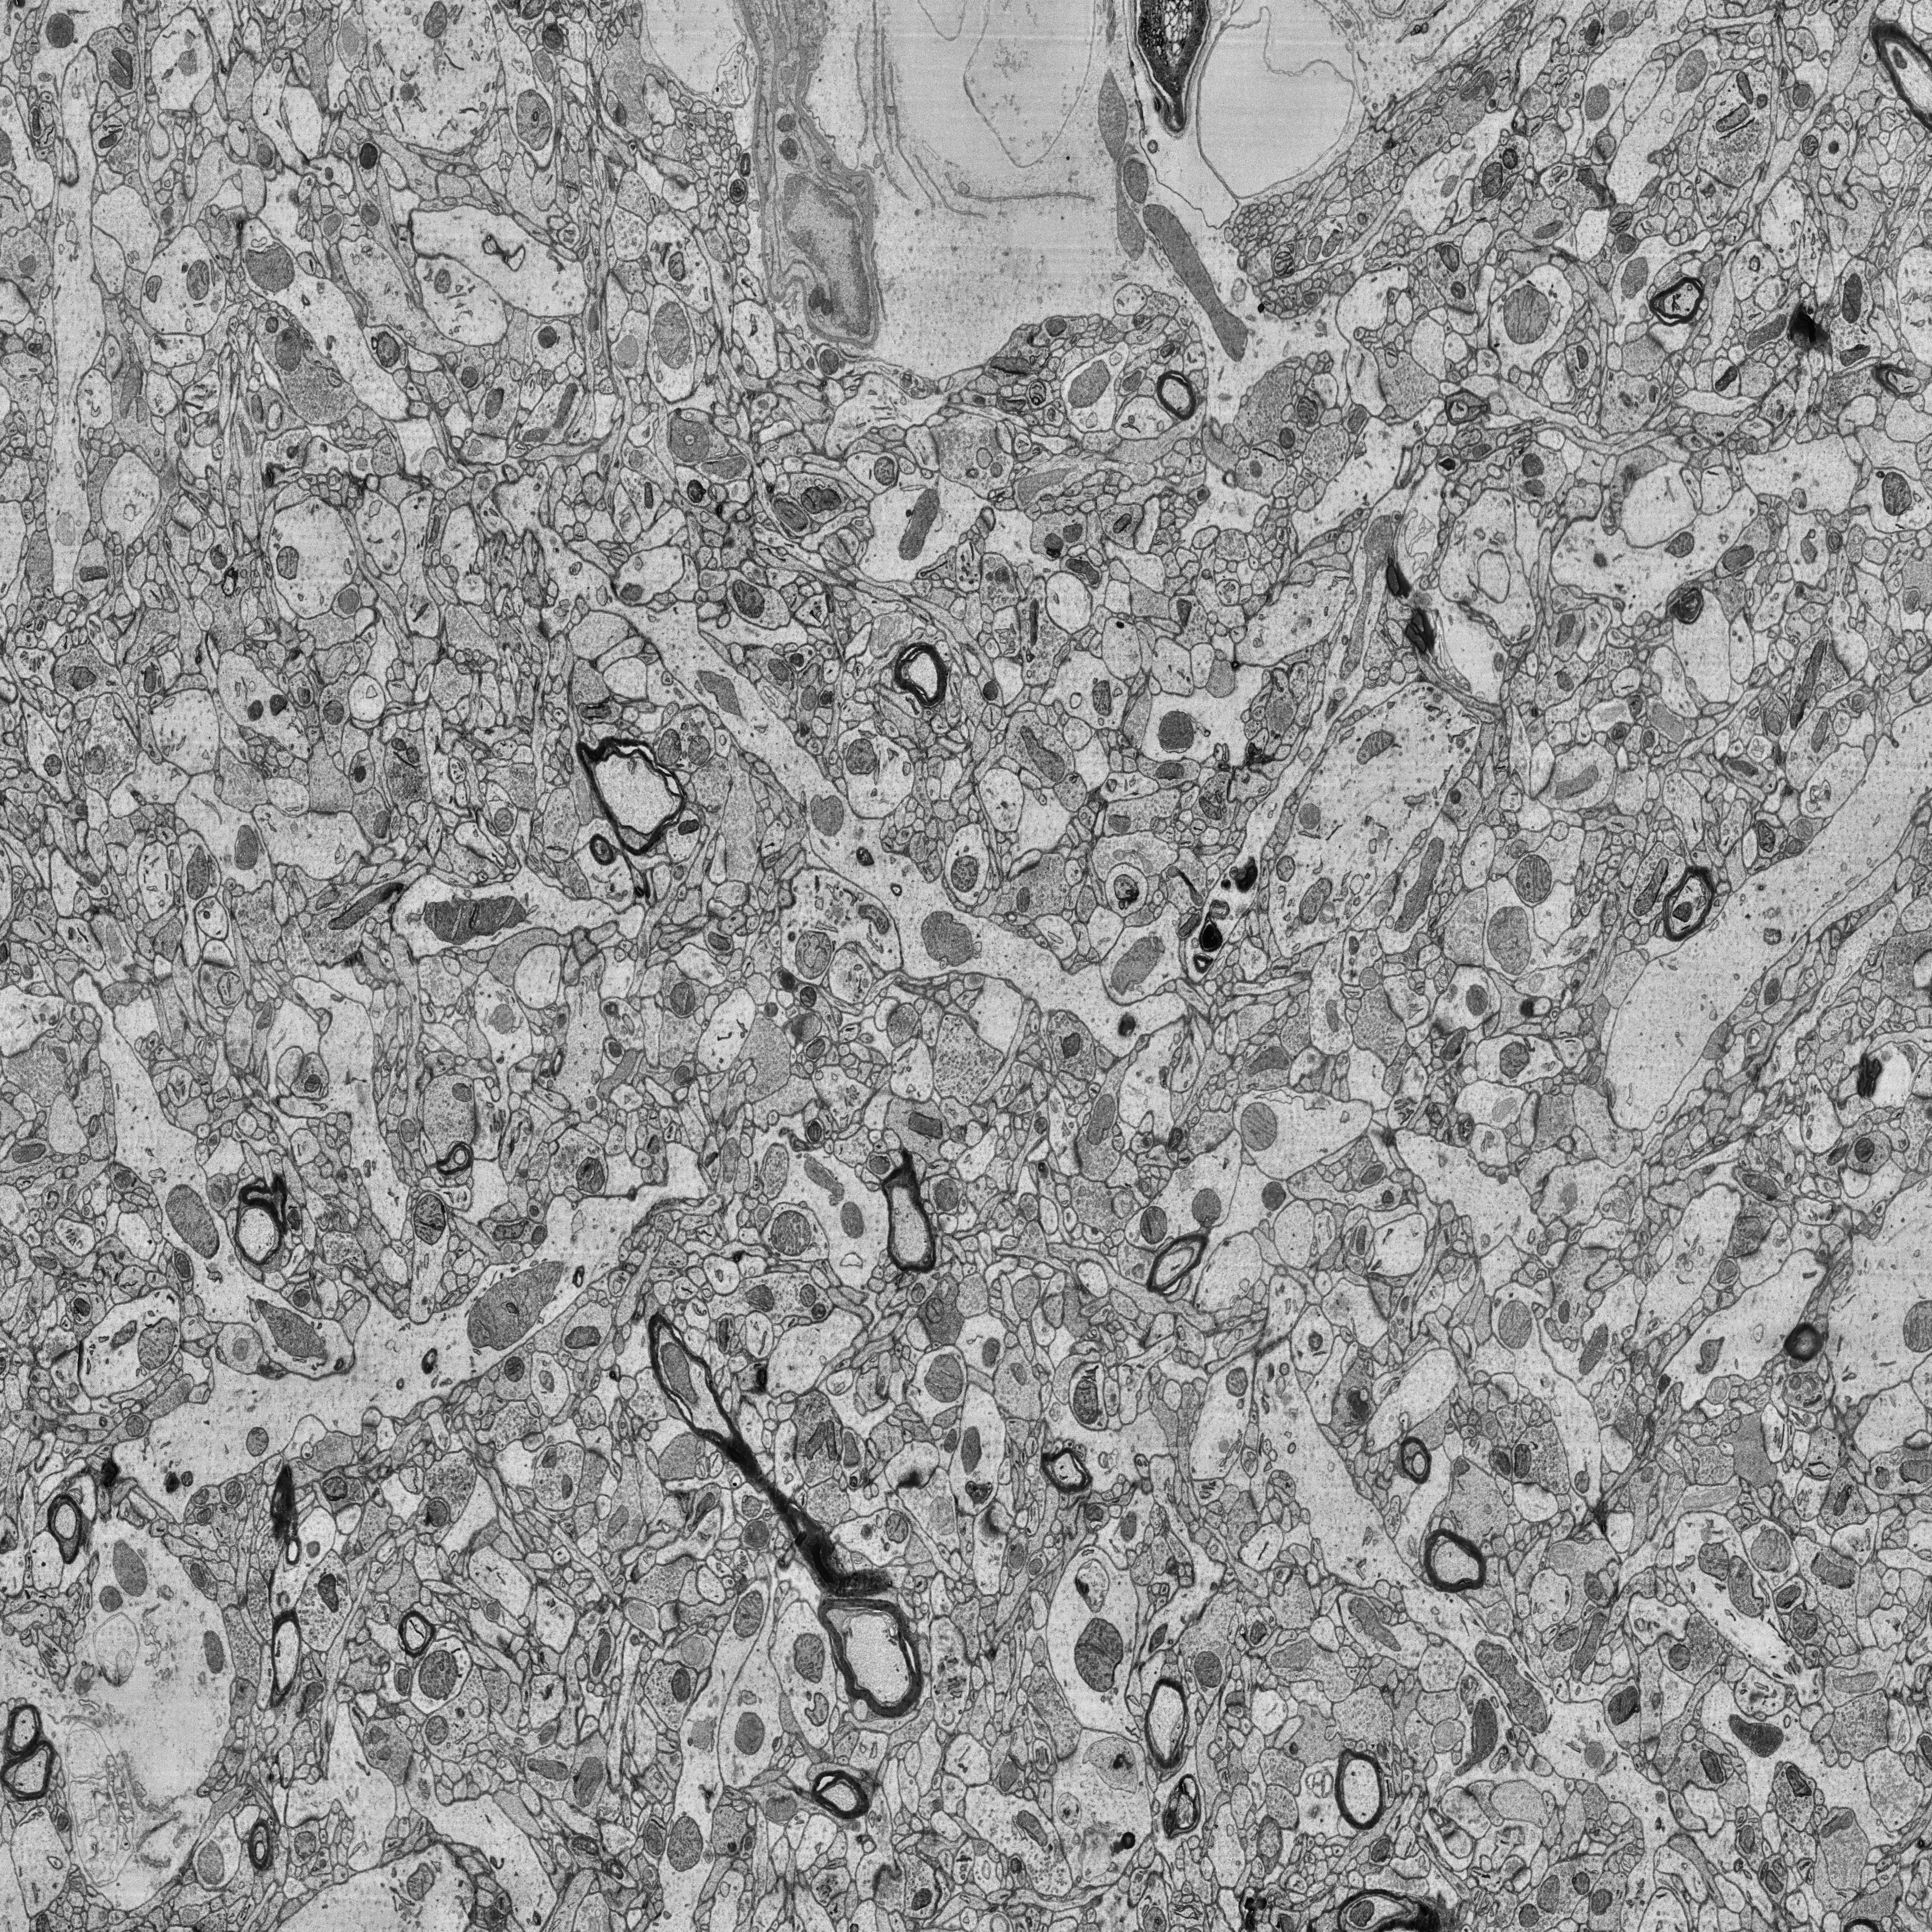
Electron microscopy slice of human cortex tissue
Slice depth (z): 19
Mitochondria instances in slice: 490